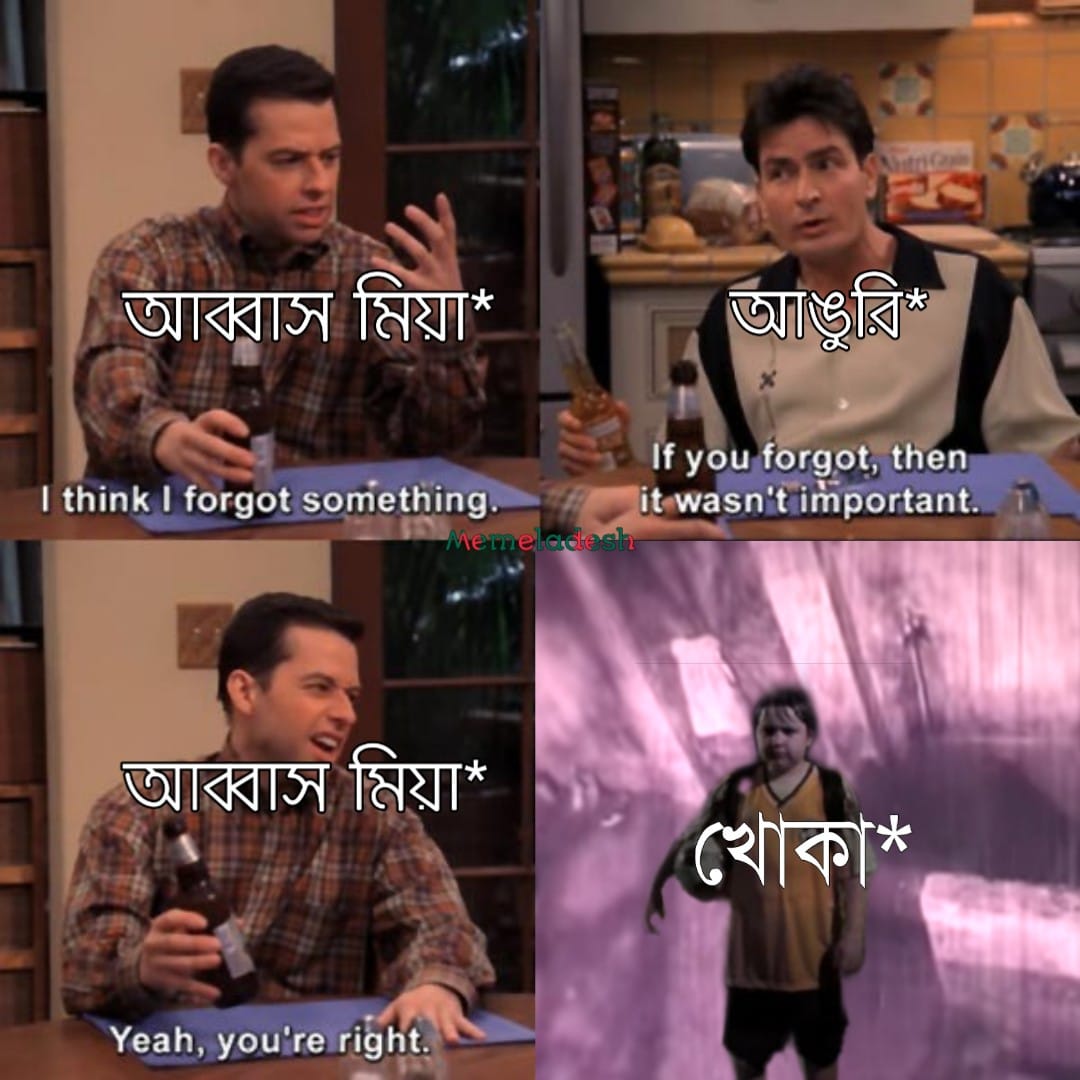
Caption: আব্বাস মিয়া*  I think forgot something    আঙ্গুরি *  If you forgot , then it wasn't important .      আব্বাস মিয়া*  Yeah , you're right.      খোকা*
Label: non-hate